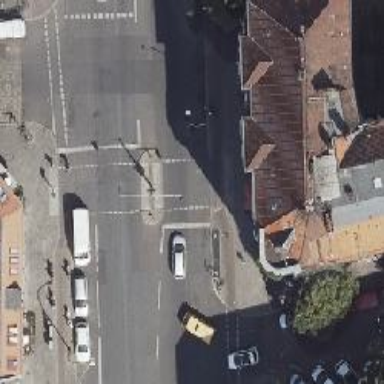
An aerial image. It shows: Asphalt footway with crossing that has traffic signals and island.